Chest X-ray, AP view. Patient: 63 years old, sex M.
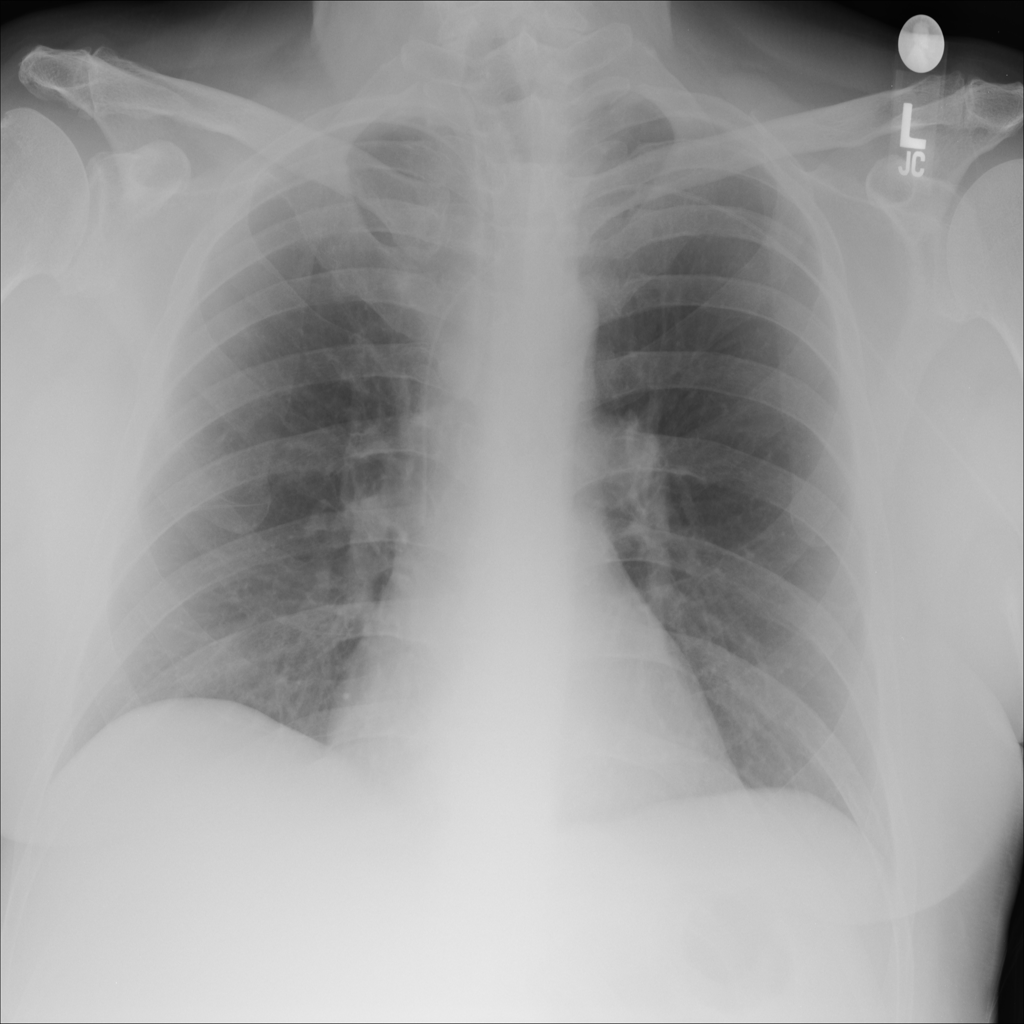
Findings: No Finding